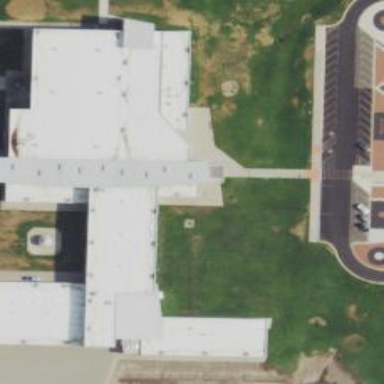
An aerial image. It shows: School building.